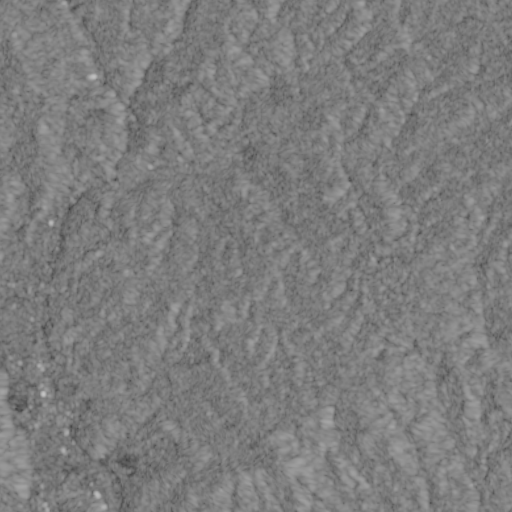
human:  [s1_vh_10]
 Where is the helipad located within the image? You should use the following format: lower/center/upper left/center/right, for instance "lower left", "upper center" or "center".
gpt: The helipad is located in the lower left of the image.
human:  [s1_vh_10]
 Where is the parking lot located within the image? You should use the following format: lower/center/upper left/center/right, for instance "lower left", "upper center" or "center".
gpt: The parking lot is located in the lower left of the image.
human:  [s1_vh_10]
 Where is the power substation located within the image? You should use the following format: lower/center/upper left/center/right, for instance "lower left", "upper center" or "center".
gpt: The power substation is located in the lower left of the image.
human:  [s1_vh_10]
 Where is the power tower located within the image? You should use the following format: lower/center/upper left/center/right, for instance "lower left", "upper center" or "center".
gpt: The power tower is located in the lower left of the image.
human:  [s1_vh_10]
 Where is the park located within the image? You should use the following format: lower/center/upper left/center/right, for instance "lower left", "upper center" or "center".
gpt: There is no park in the image.

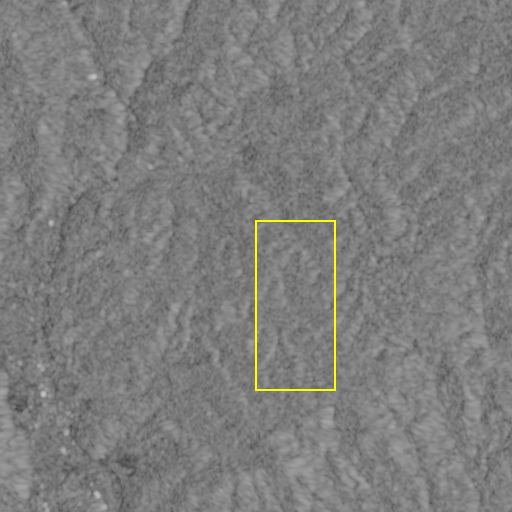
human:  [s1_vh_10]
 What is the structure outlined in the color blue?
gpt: There is no blue outline.
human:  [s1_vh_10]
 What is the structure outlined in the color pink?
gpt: There is no structure outlined in pink.